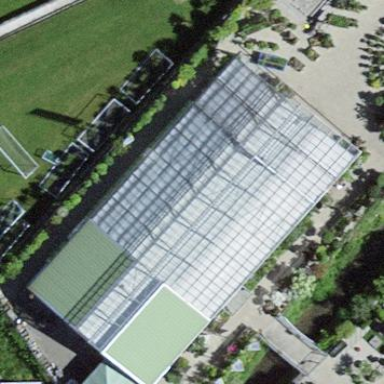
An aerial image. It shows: Greenhouse.